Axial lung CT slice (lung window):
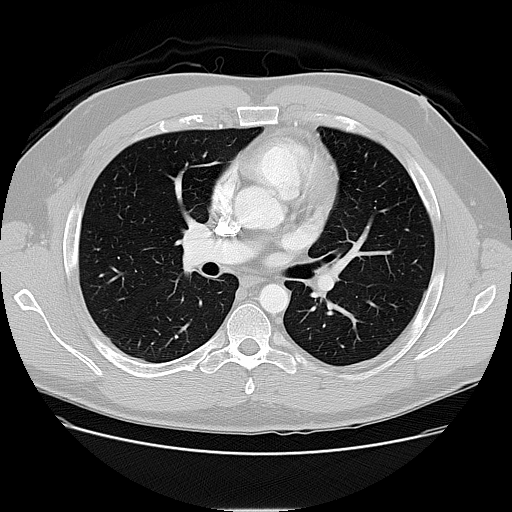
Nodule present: no